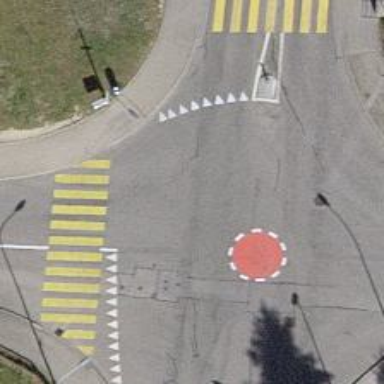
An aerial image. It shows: Mini roundabout on the road.